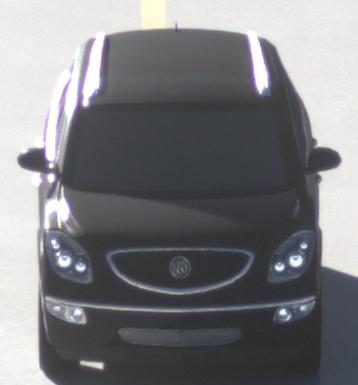
Make: Buick
Model: Enclave
Detailed model: GMT967
Model produced from: 2007
Model produced until: 2017
Doors: 5
Color: black
Road condition: wet road
Daytime: morning or afternoon
Contrast: high contrast